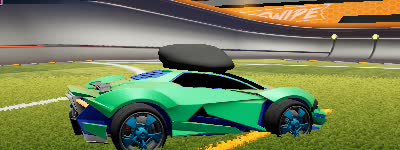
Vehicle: werewolf